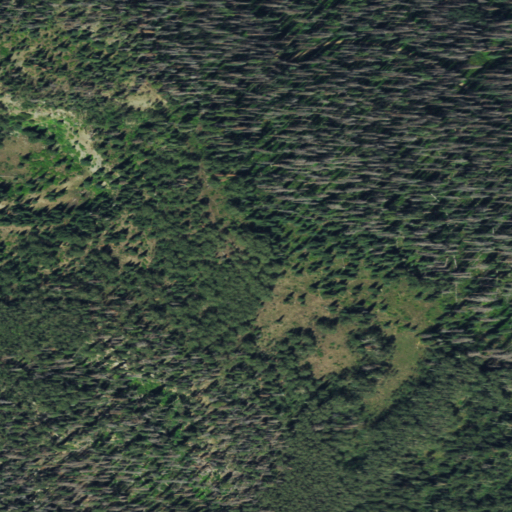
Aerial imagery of mountain in Colorado named Middle Mountain containing evergreen forest, deciduous forest, grassland, and mixed forest